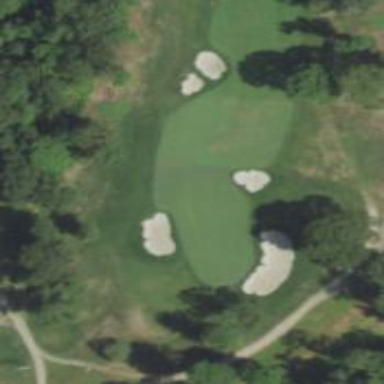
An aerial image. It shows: Golf hole.